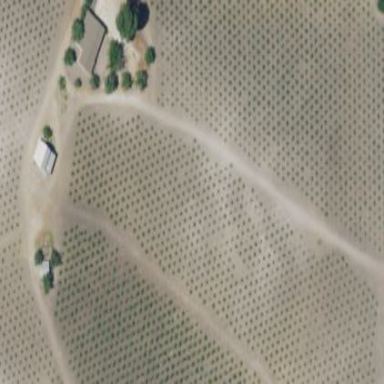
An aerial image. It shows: Vineyard where grapes are grown.